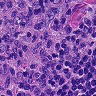
Metastatic tissue present: no